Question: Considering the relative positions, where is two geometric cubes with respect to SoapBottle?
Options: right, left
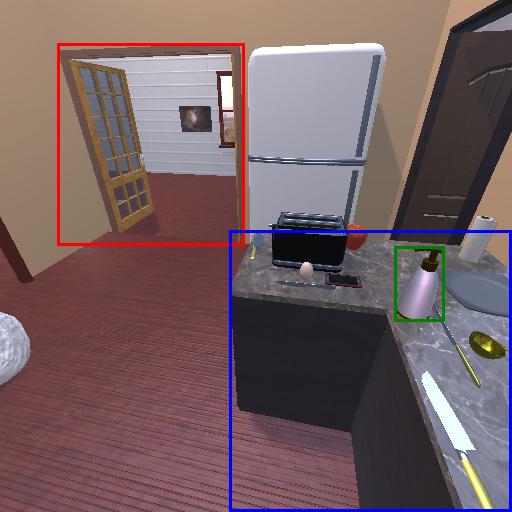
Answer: right